Interaction volume radius: 5 \u00c5
Interaction volume height: 25 \u00c5
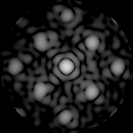
Disorder parameter: 0.2479